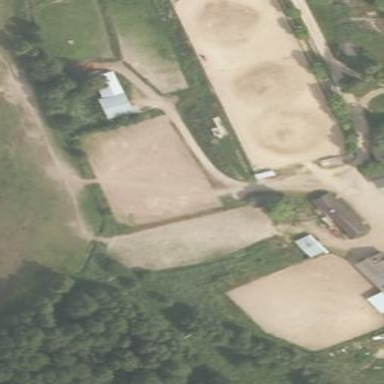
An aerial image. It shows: Equestrian pitch used for leisure and sports activities.